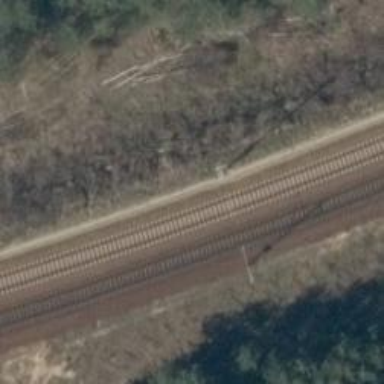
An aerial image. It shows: Railway milestone with catenary mast.